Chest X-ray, PA view. Patient: 23 years old, sex F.
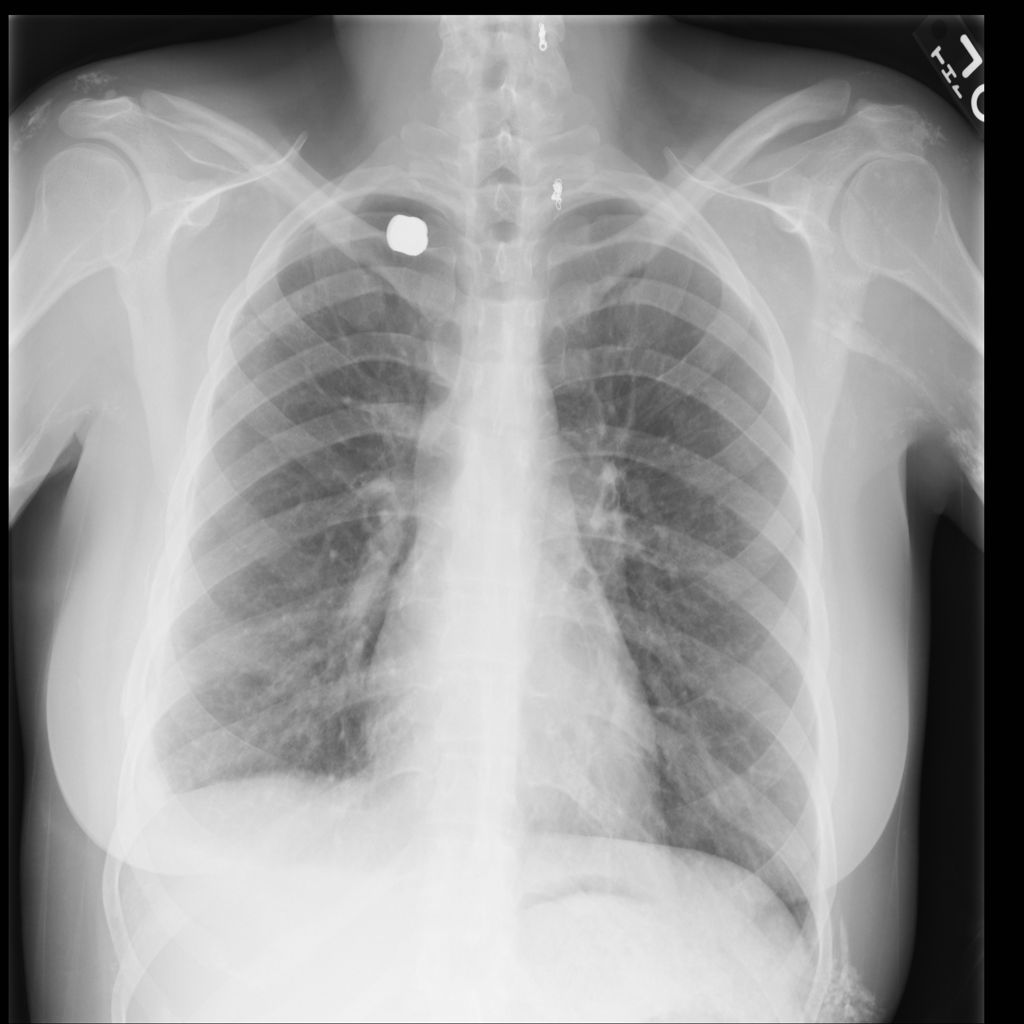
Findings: Effusion